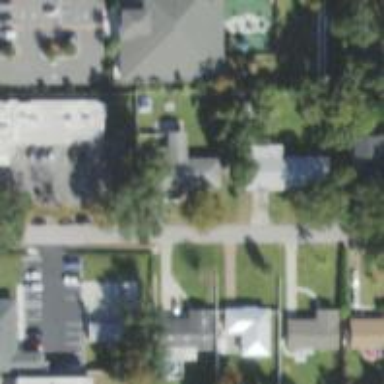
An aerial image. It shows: Residential road with asphalt surface. There is sidewalk on the left side.